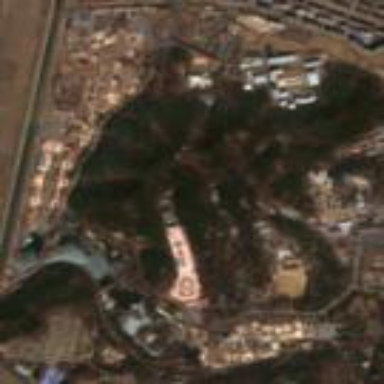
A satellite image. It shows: Park that is theme park.